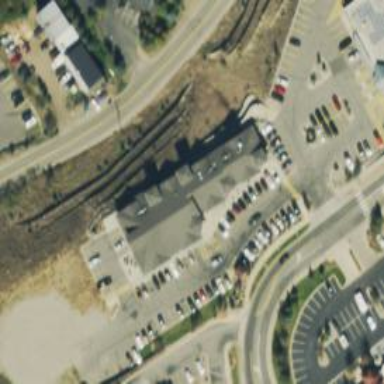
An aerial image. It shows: Hipped-roof retail building.